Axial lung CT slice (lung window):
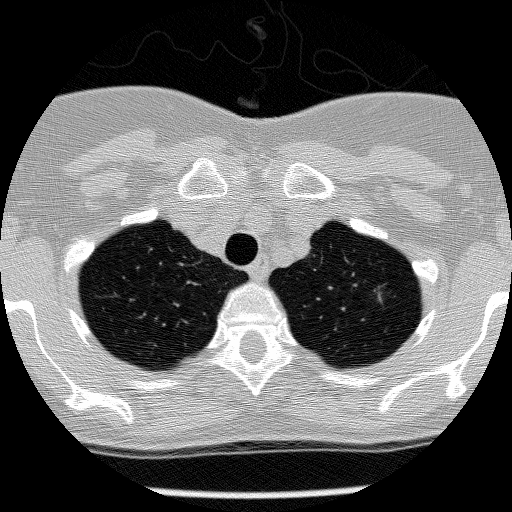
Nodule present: no